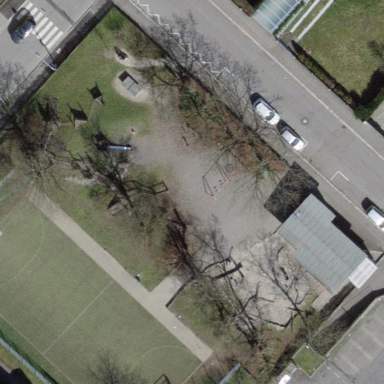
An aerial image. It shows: Playground area for leisure activities on the land.